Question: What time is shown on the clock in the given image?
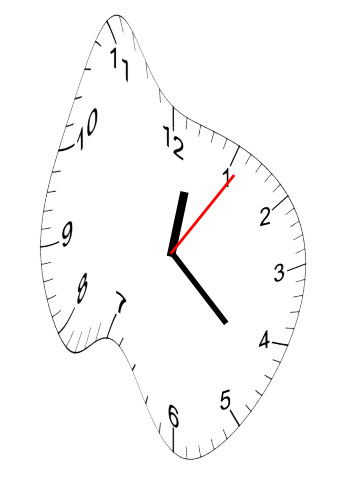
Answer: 12:22:06